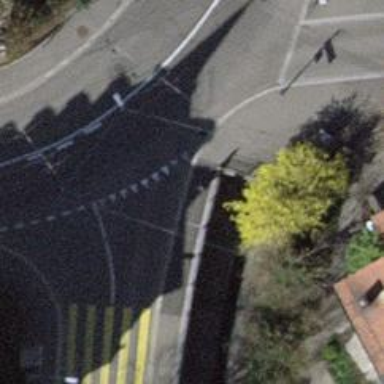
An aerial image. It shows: Asphalt sidewalk.